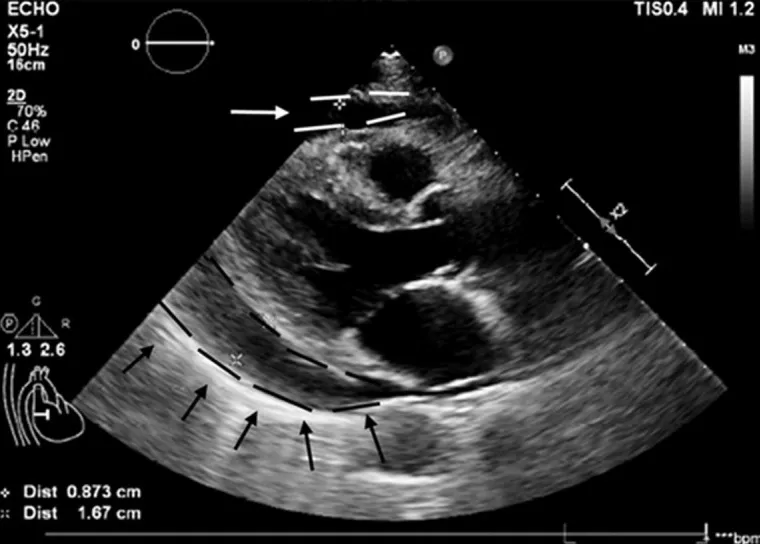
B-scan ultrasonography on admission showing massive bilateral pleural effusion.
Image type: radiology (ultrasound)